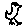
Label: bird